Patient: sex F, age 58
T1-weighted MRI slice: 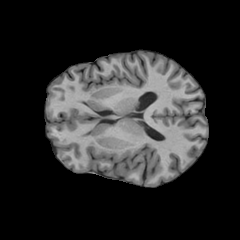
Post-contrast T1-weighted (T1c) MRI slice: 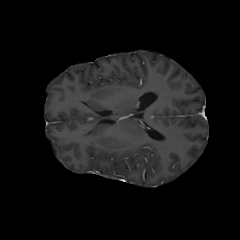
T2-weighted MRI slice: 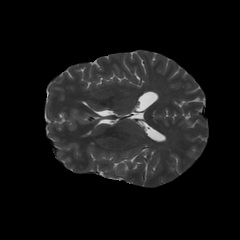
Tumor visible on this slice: no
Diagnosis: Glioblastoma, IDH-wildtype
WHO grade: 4